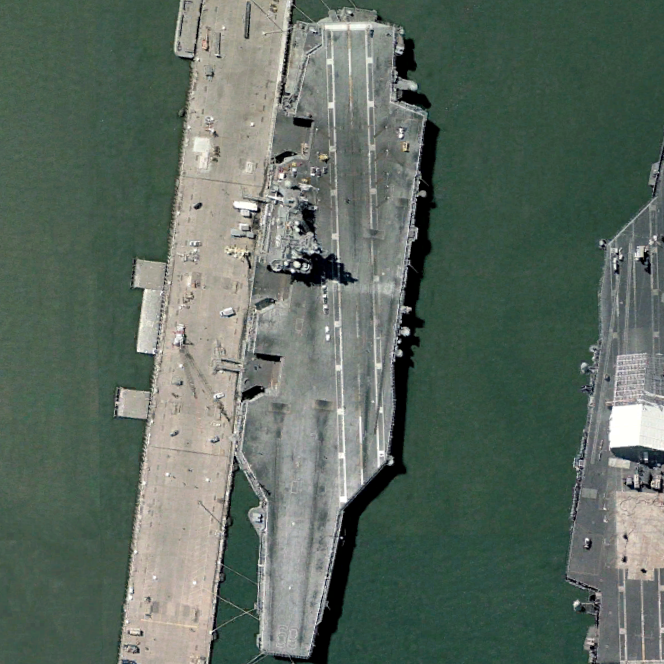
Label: aircraft_carrier